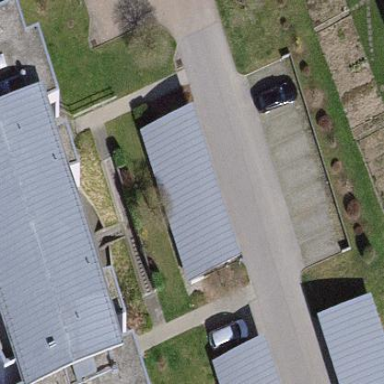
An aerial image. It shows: Shed building.